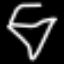
Label: diamond